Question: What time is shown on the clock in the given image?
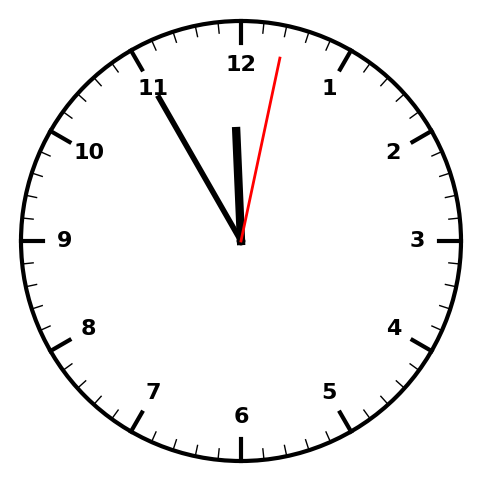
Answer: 11:55:02